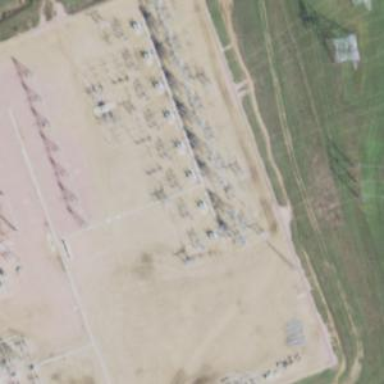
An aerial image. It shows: Switch for power supply.